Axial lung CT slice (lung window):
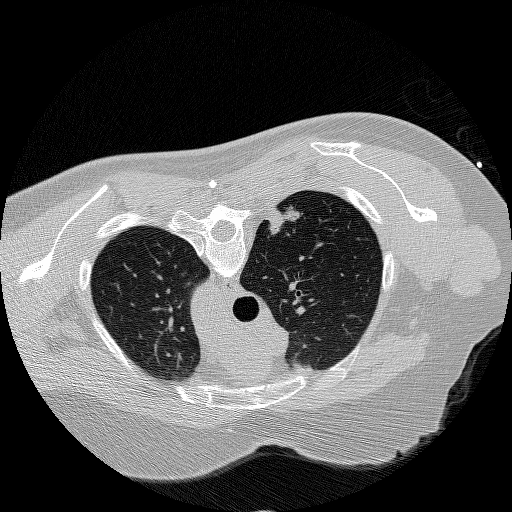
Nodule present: yes
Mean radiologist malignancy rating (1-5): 5